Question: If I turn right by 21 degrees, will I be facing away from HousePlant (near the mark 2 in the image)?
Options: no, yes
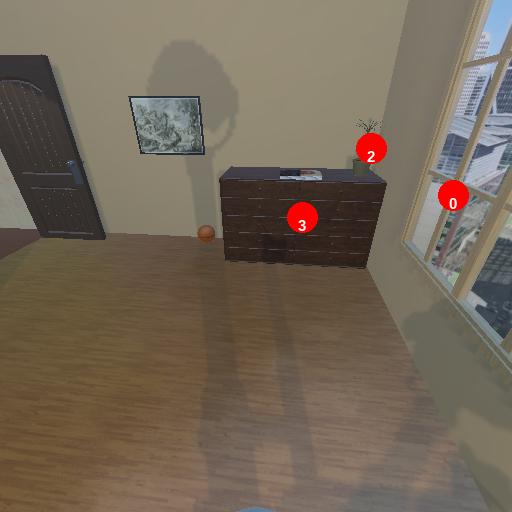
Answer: no